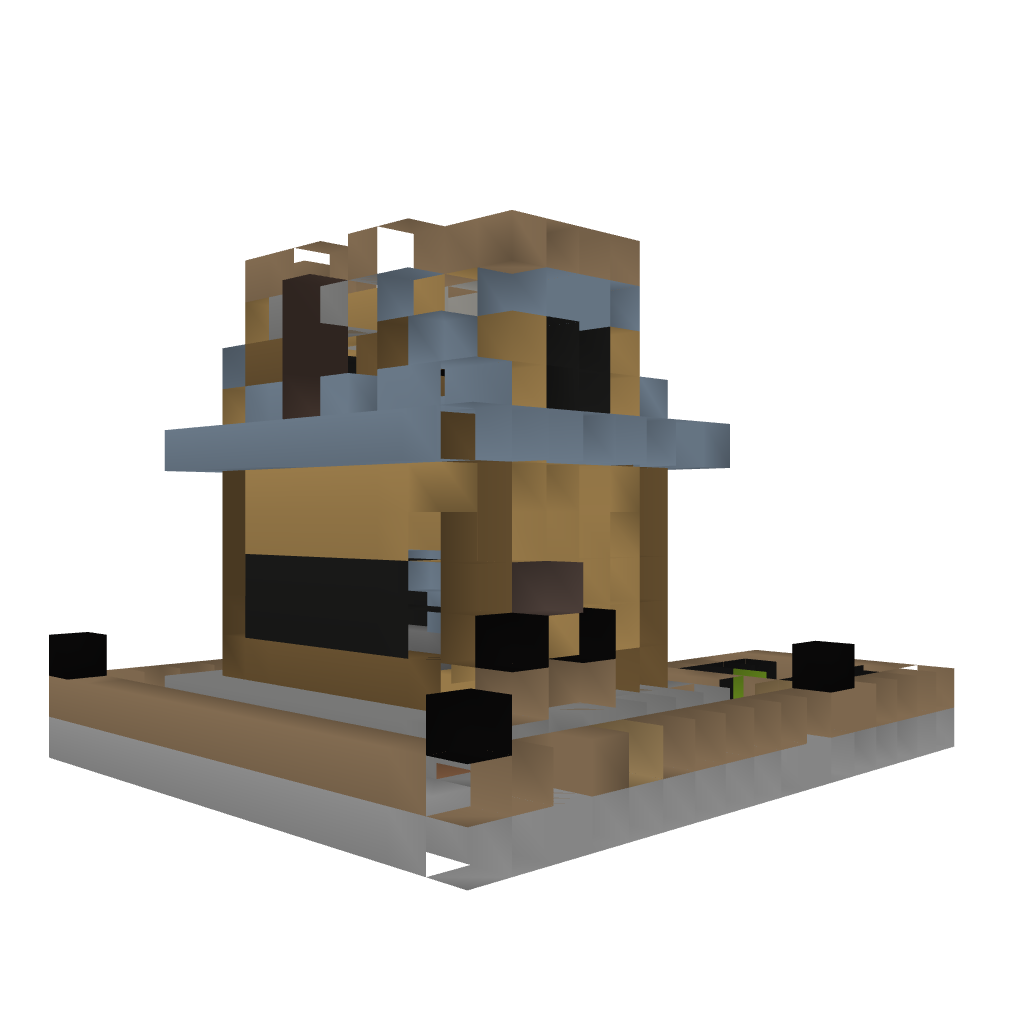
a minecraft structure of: Basic house n°1